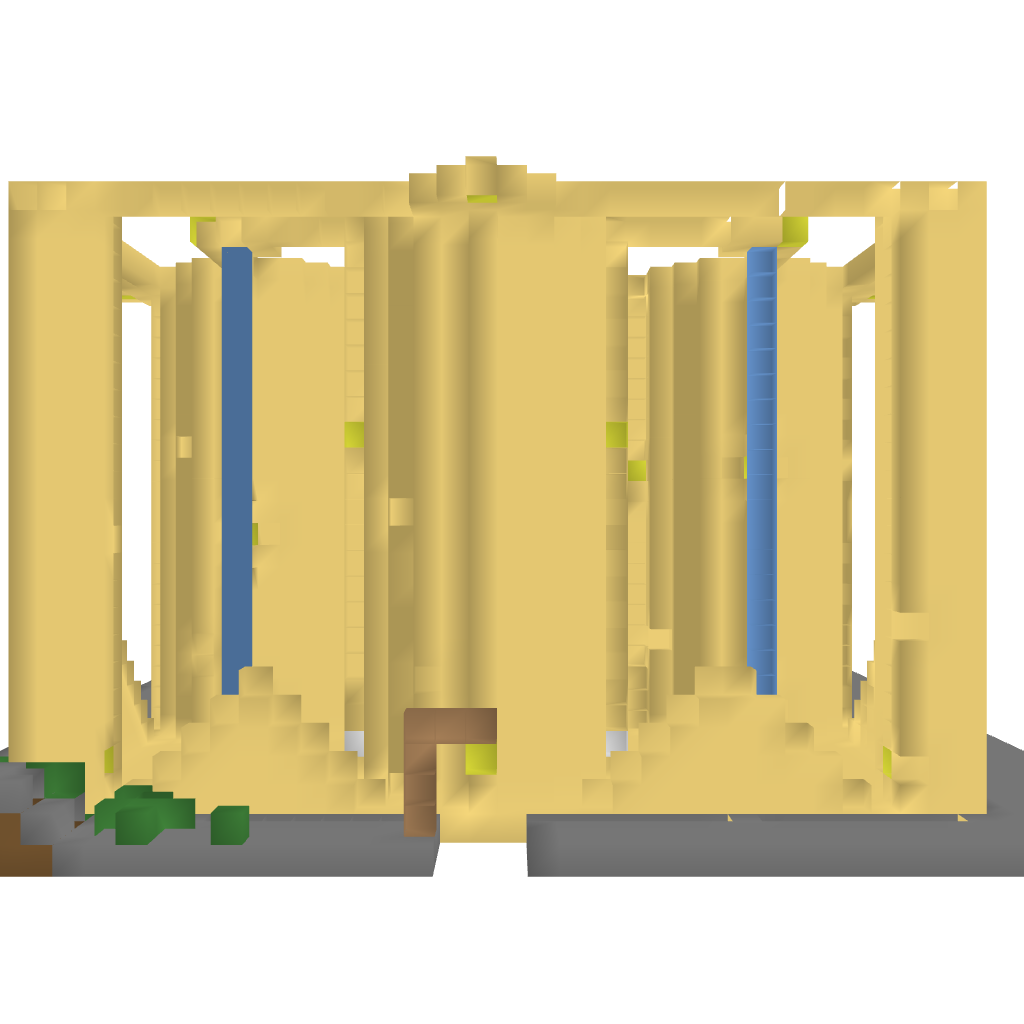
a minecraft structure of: Desert Temple bad low quality